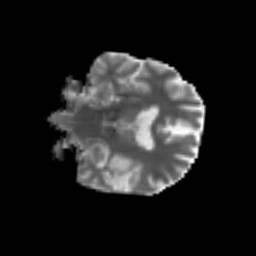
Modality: MD
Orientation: coronal
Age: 61
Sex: male
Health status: ill
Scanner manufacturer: siemens
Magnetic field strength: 3 T
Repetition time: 8.7 s
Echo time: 0.11 s